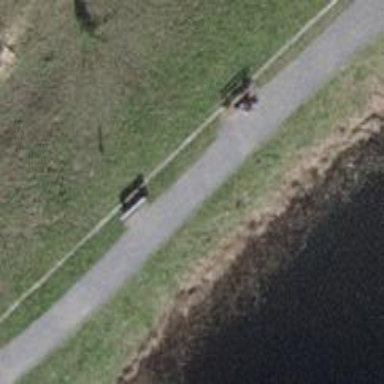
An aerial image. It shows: Bench.